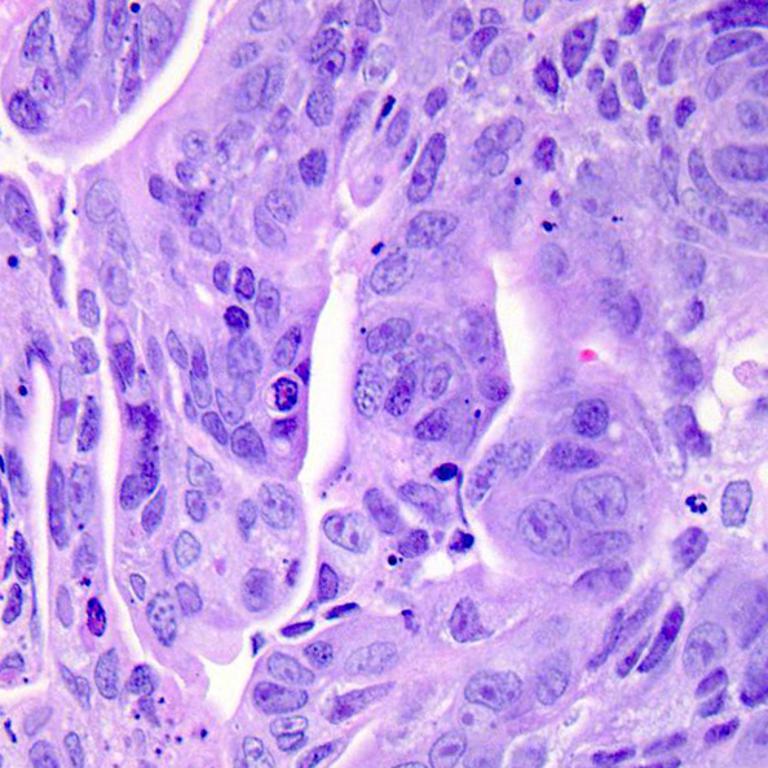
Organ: colon
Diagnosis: adenocarcinomas